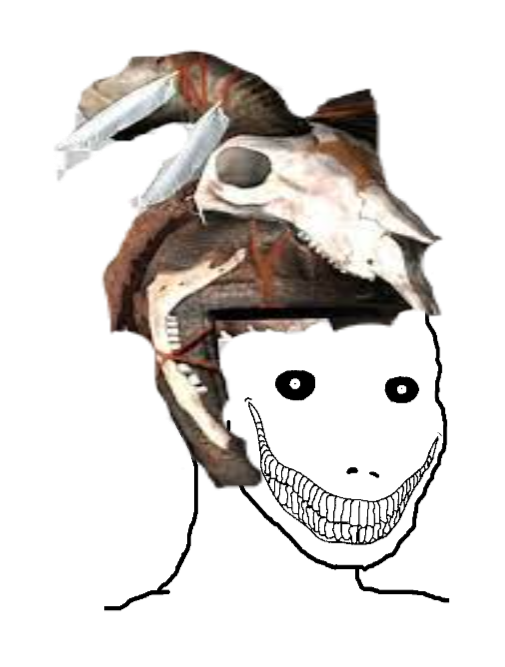
Label: 5_Oomer